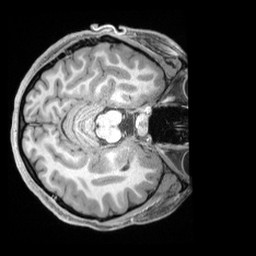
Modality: T1w
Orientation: axial
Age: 25
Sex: female
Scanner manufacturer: siemens
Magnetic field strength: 3 T
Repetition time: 2.4 s
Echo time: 0.00226 s